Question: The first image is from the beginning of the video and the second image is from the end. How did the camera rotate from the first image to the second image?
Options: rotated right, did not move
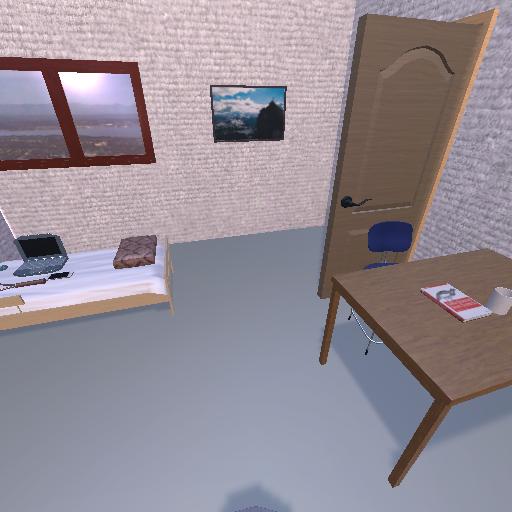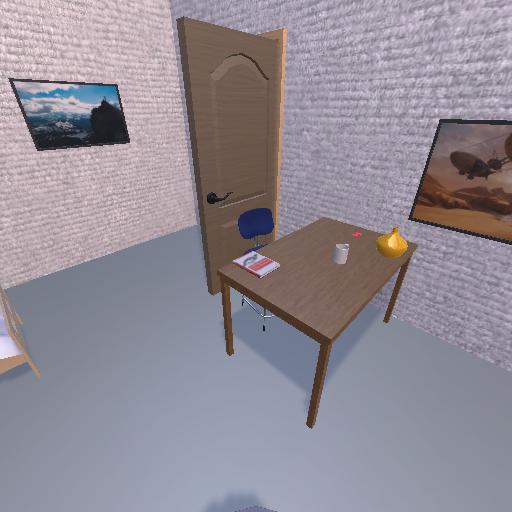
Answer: rotated right